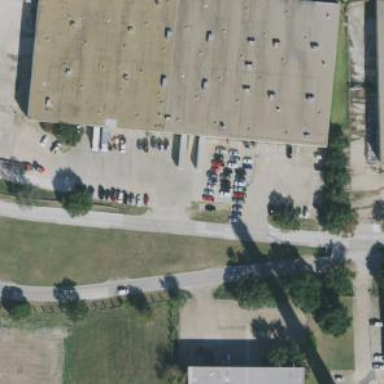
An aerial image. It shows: Warehouse building.